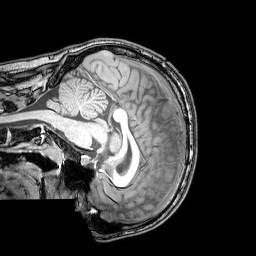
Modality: T1w
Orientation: sagittal
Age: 21
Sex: male
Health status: healthy
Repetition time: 0.081 s
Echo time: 0.037 s